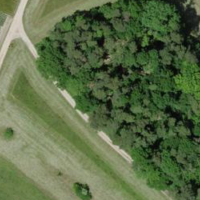
EUNIS habitat code: 52
Species observed at this site:
Sympetrum striolatum